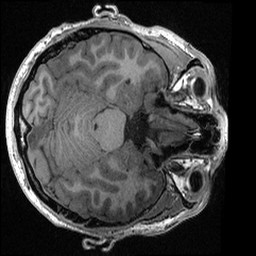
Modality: T1w
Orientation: axial
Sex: male
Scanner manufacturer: ge
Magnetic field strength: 3 T
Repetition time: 0.0064 s
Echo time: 0.00281 s